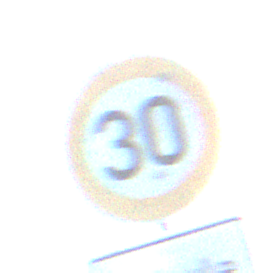
Verkehrszeichen: Geschwindigkeit30
Zusatzzeichen unten: HinweisDurchVerbaleAngabe8
Umgebung: Outdoor, Nature
Tageszeit: SunriseSunset
Wetter: Clear
Licht: Natural
Jahreszeit: Winter
Kontrast: LowContrast